Question: I have browsed the web but didn't find any answers/solution to my problem, so i hope somebody here can help me:
I have downloaded DataGrip because i wanted to replace pgAdmin 4. When i try to create a PostgreSQL data source and host it locally, i get the following error: "Null value for 'password'". In pgAdmin 4 i do remember creating a password to access my local database when i first set it up, and it worked fine. However, i don't remember creating a password when installing DataGrip. Is there some default password that im not aware of? And what should be written under "User"?

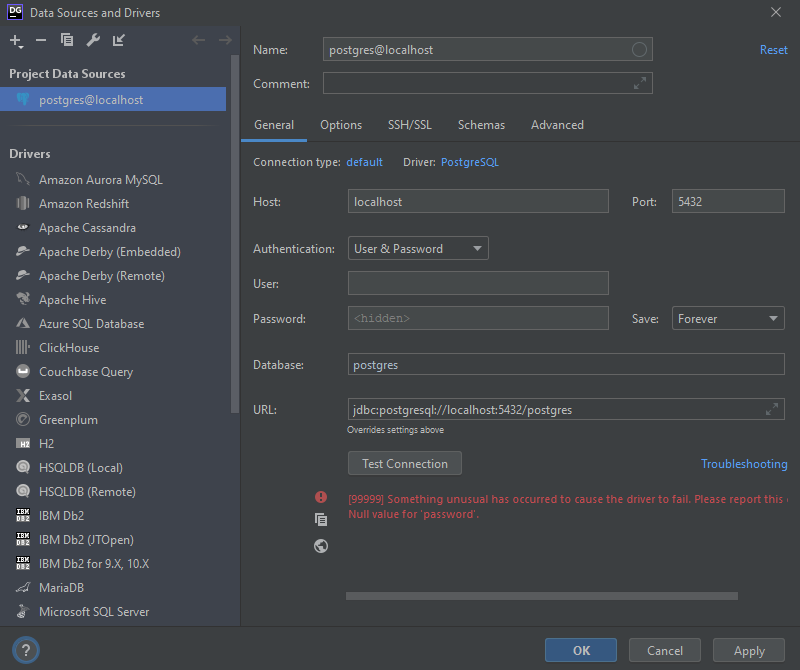
Answer: DataGrip can only connect to the server which already exists (and therefore has a password). "Data source" is the term of DataGrip.
In other words, you need to already have a working database on the server with the known credentials.